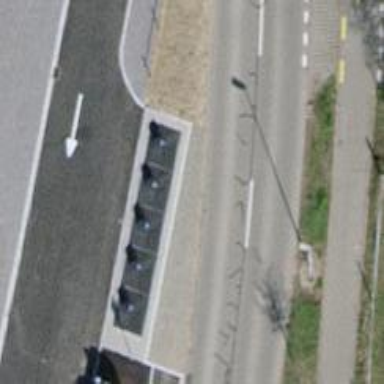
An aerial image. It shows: Recycling container for recycling.